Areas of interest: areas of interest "Water Sports Center"
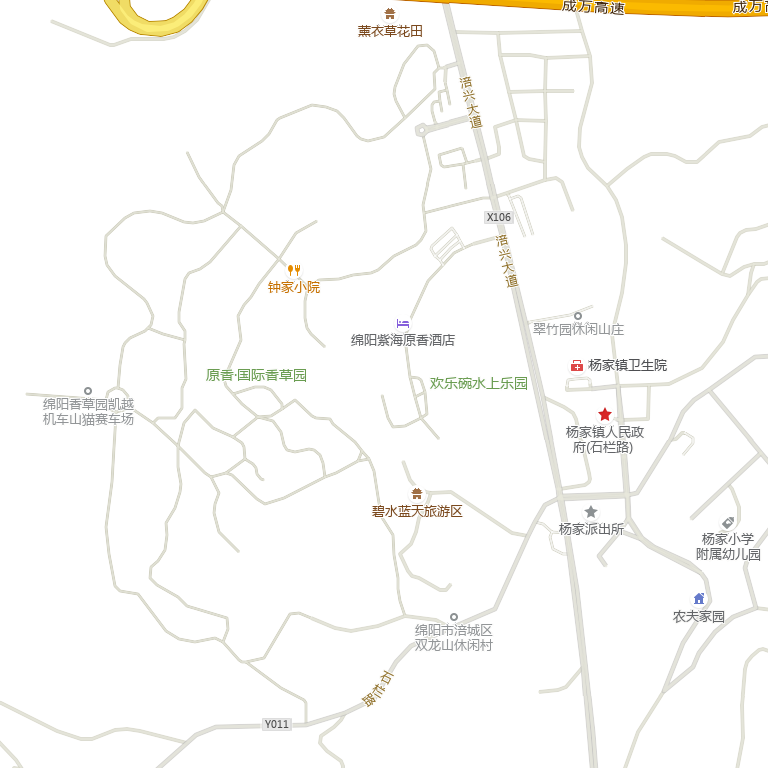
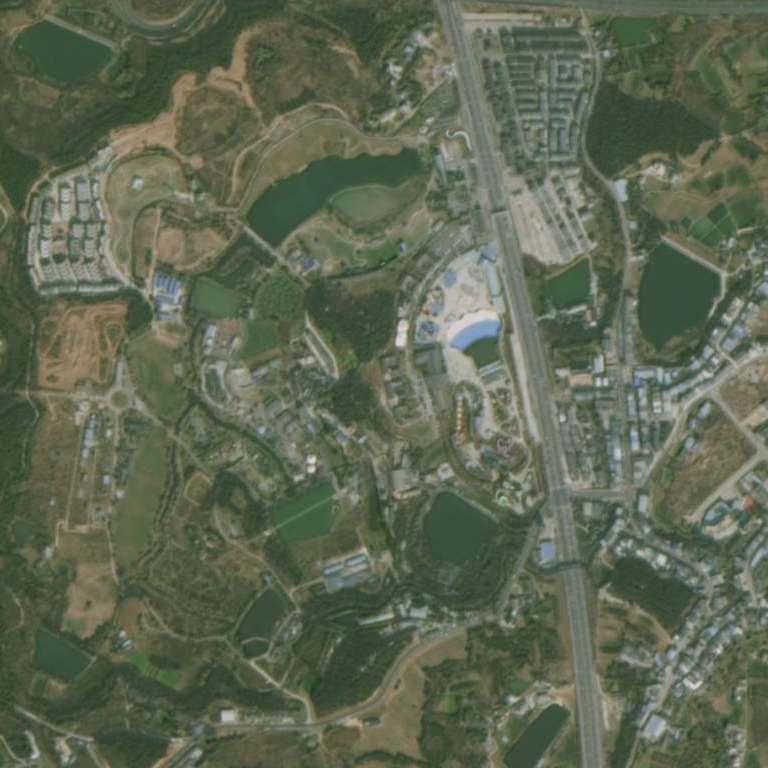